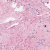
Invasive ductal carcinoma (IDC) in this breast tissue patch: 1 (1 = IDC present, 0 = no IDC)